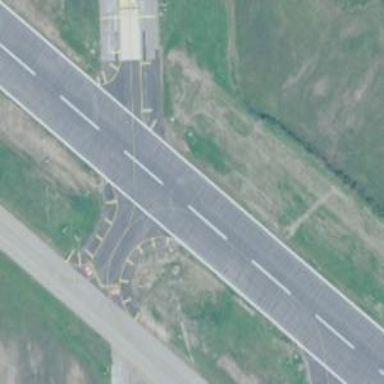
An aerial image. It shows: Image of taxiway at airport.